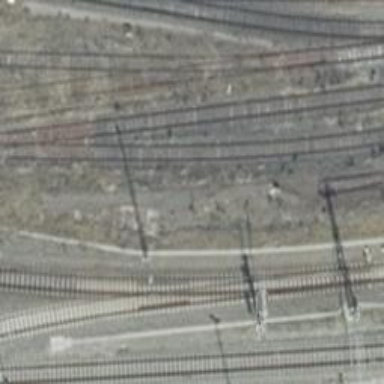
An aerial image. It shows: Abandoned railway yard is depicted.